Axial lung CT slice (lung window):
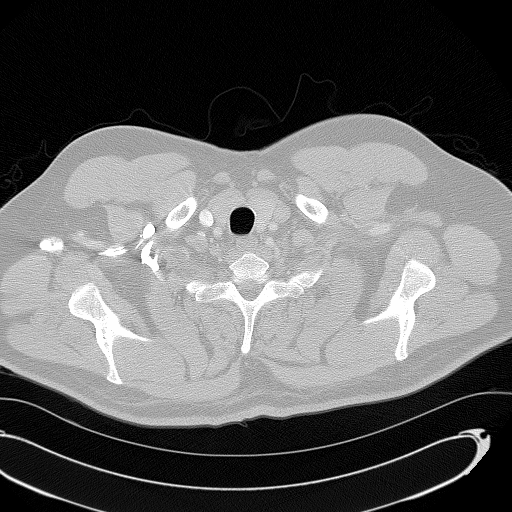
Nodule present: no